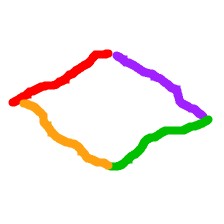
Shape: rhombus